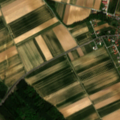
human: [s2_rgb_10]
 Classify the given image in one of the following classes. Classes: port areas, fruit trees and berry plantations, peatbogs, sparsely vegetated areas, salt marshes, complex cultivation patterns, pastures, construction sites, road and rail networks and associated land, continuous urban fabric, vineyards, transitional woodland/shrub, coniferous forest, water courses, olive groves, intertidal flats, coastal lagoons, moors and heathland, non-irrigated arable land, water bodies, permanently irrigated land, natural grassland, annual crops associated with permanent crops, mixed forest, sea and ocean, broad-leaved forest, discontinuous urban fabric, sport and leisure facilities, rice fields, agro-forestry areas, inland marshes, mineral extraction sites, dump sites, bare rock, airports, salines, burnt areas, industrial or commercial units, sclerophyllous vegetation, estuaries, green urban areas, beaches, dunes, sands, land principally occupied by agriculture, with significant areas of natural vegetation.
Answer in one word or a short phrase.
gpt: discontinuous urban fabric, non-irrigated arable land, mixed forest